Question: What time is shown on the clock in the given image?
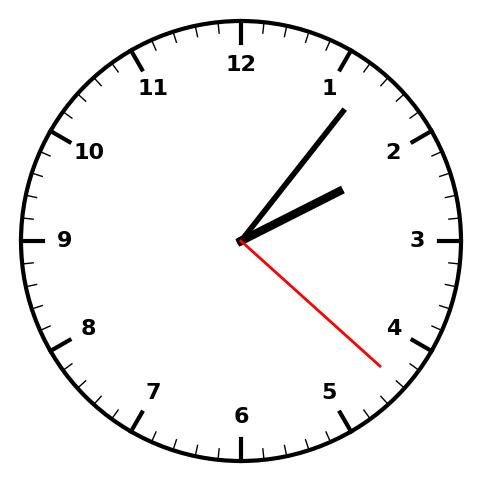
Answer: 02:06:22